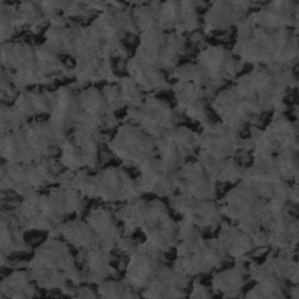
Label: frost